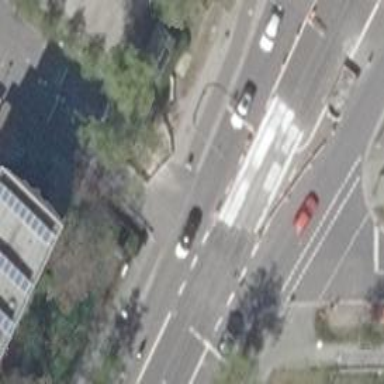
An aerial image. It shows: Road with traffic signals.